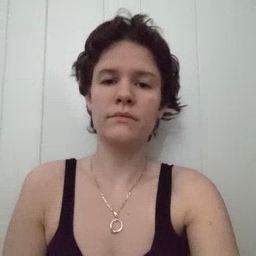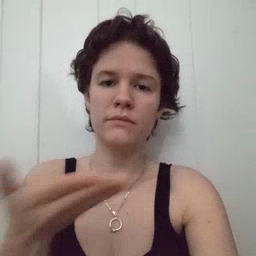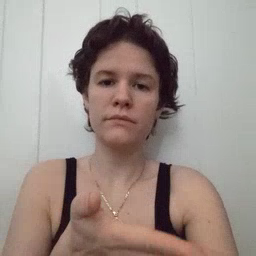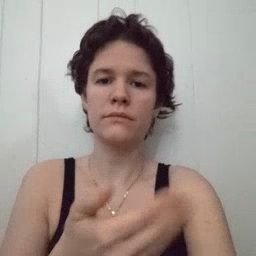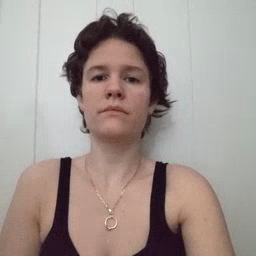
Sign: there